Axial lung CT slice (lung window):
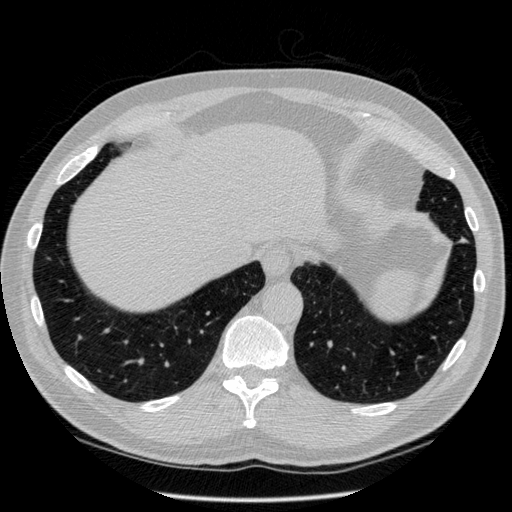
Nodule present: no